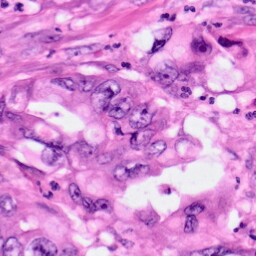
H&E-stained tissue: Pancreatic